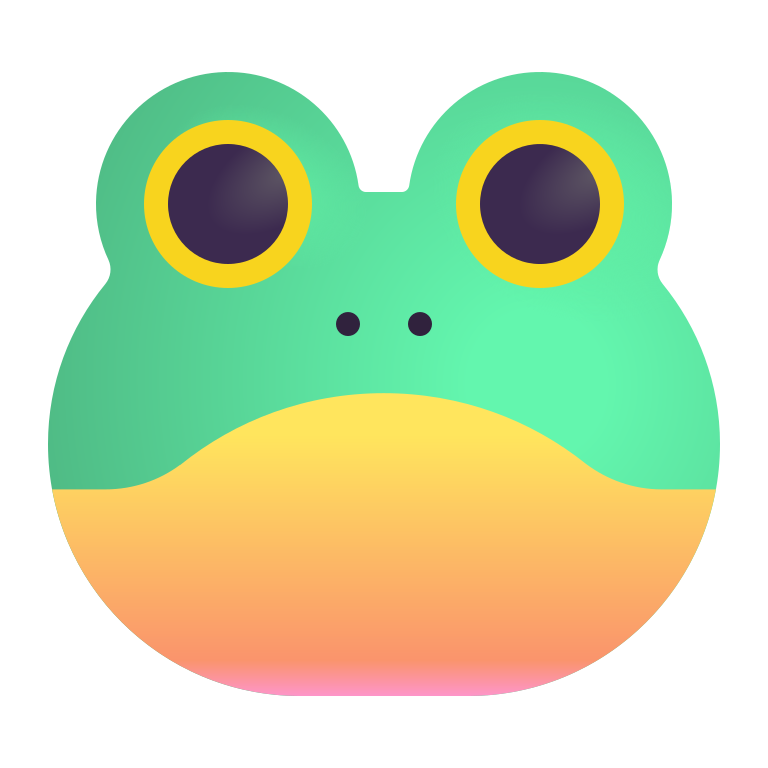
frog color